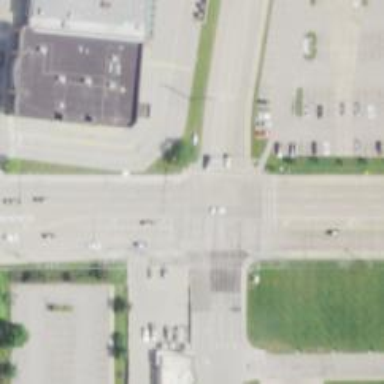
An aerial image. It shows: Footway with zebra crossing.